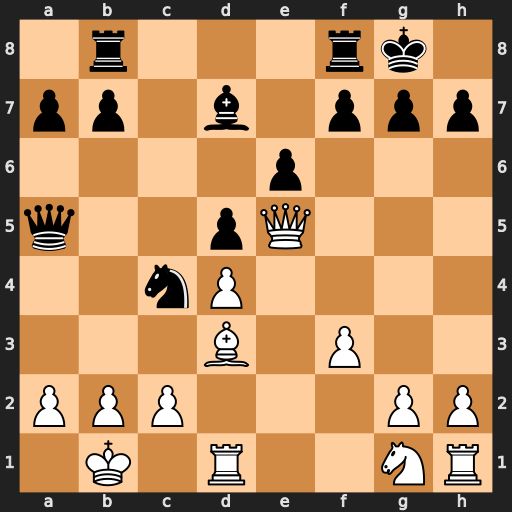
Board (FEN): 1r3rk1/pp1b1ppp/4p3/q2pQ3/2nP4/3B1P2/PPP3PP/1K1R2NR
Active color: w
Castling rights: -
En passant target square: -
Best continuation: Bxc4 f6 Qd6 dxc4 Qxd7